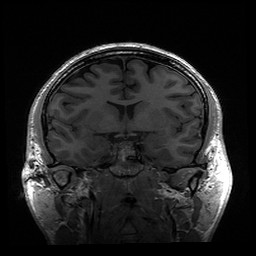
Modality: T1w
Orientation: sagittal